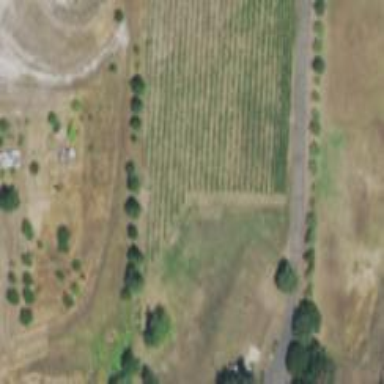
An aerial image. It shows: Vineyard with wine grapes as the crop.